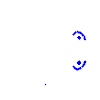
Particle: electron